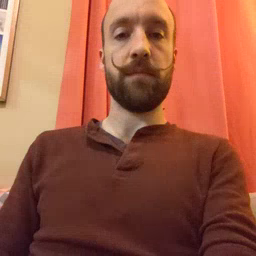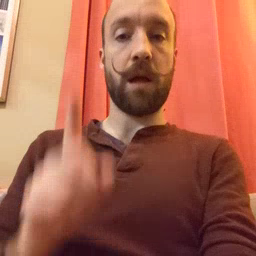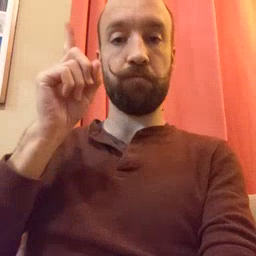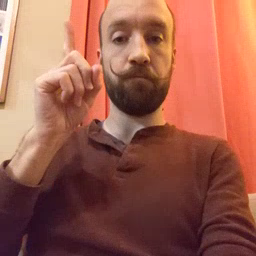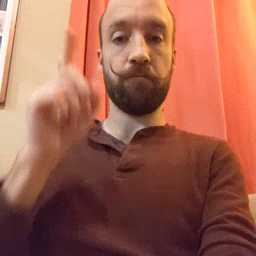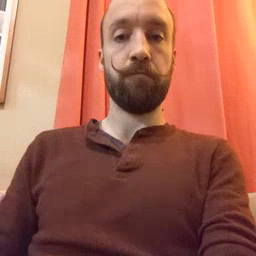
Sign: up